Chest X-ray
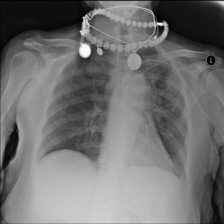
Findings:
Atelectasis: negative
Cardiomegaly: negative
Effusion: negative
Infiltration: negative
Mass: negative
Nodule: negative
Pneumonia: negative
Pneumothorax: negative
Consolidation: negative
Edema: negative
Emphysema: negative
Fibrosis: negative
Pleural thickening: negative
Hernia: negative